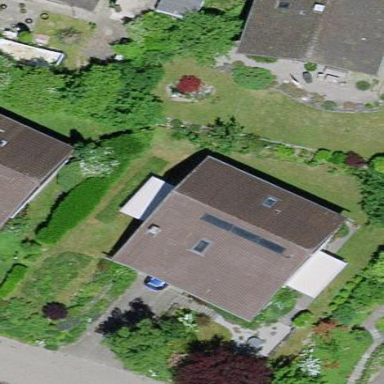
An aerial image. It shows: Residential building.